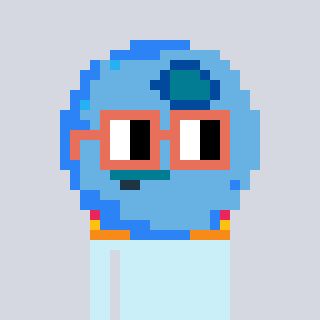
a pixel art character with square orange glasses, a blueberry-shaped head and a cold-colored body on a cool background